Question: I am doing kmeans and trying to plot multiple clusters.
I have the following code, where X is my data points array:
'''
centroids, ks = kmeans2(X,3)
colors = ['r', 'g', 'b']
plt.scatter(X[:,0],X[:,1], c=np.choose(ks, colors))
plt.show()
'''
When trying to plot with 3 clusters, everything is fine
When trying to plot compute 4 clusters, I get an error saying:
'''
plt.scatter(X[:,0],X[:,1], c=np.choose(ks, colors))
File "/usr/lib/python2.7/dist-packages/numpy/core/fromnumeric.py", line 297, in choose
return choose(choices, out=out, mode=mode)
ValueError: invalid entry in choice array
'''
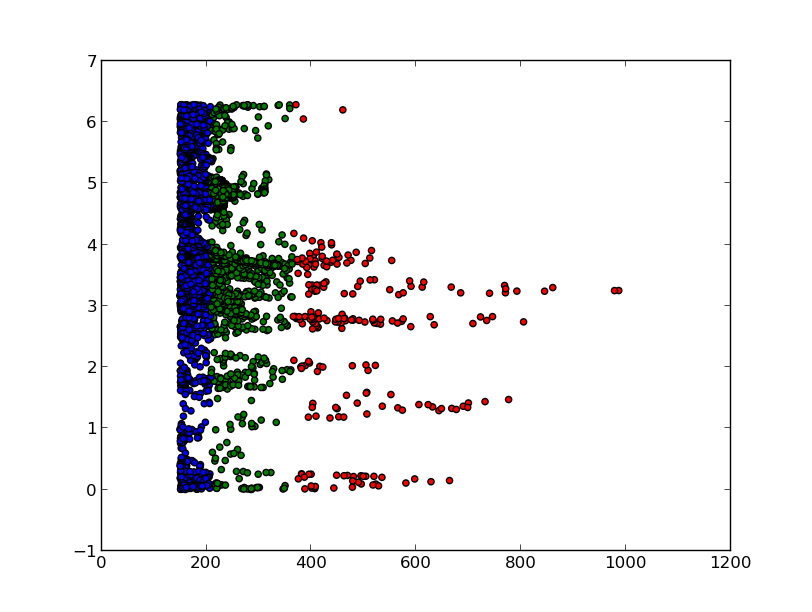
Answer: You need to have at least 'n' colors for 'n' groups. I will suggest using 'Paired' colormap, when you have a large number of groups and you want different groups to have different colors:
'''
In [223]:
#An example of generation 10 different colors.
import matplotlib.cm as cmap
cmap.Paired(np.linspace(0,1,10)) #returns rgba values for 10 different colors.
Out[223]:
array([[ 0.65098041, 0.80784315, 0.89019608, 1. ],
[ 0.24138409, 0.55454056, 0.67164939, 1. ],
[ 0.49101116, 0.77181086, 0.38794312, 1. ],
[ 0.72287582, 0.61176473, 0.45751636, 1. ],
[ 0.90200693, 0.<PHONE>, 0.<PHONE>, 1. ],
[ <PHONE> , 0.71752404, 0.38066898, 1. ],
[ 0.93071896, 0.56470589, 0.27973857, 1. ],
[ 0.57217994, 0.42994234, 0.70173012, 1. ],
[ <PHONE> , <PHONE> , 0.60081509, 1. ],
[ 0.69411767, 0.34901962, 0.<PHONE>, 1. ]])
'''